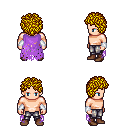
a pixel art fantasy rpg character, male body template, human, light skin, maroon tattered cape, metal pants, blonde curly afro hairstyle, white cloth bracers, brown shoes, four views (front, back, left, right), 2x2 character sprite sheet, small pixel art, hard edges, no anti-aliasing